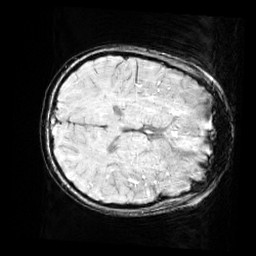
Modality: SWI
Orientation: axial
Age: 10
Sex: female
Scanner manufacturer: siemens
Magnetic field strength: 3 T
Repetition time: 0.027 s
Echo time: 0.02 s